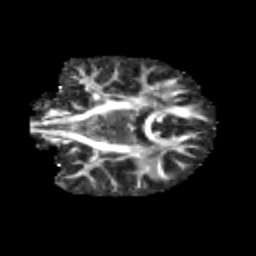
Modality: FA
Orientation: coronal
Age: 13
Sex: female
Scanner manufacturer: siemens
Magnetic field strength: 3 T
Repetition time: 3.8 s
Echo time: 0.07 s